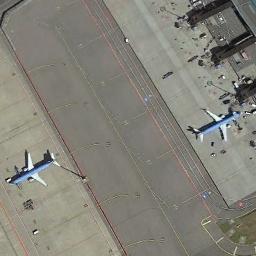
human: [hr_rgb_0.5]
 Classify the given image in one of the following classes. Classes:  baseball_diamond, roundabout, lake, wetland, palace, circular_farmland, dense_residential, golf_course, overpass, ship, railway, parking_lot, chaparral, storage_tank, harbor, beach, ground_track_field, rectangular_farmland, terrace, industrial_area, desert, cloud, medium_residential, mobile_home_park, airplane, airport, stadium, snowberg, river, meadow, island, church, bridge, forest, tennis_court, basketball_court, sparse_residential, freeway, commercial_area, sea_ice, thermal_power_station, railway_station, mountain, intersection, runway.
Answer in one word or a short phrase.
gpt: airplane